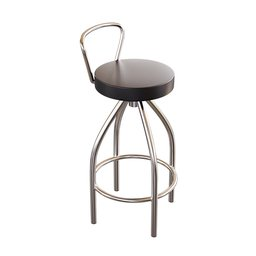
Label: furniture